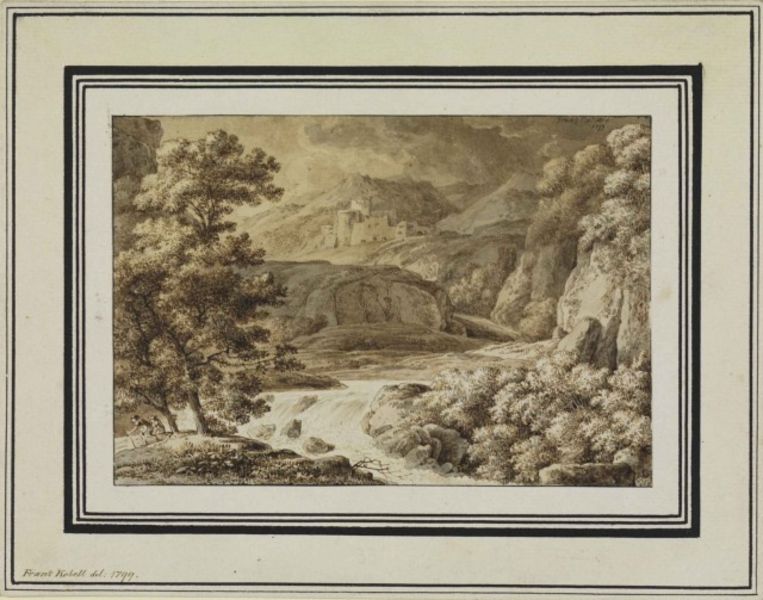
Titel: Klassische Landschaft mit Wasserfall
Künstler: Franz Innocenz Josef Kobell
Standort: Karlsruhe
Institution: Staatliche Kunsthalle Karlsruhe
Schlagwörter: baum, berg, blätter, dunkel, feder, felsen, gemälde, gewitter, himmel, wasser, weiß, wolken, aquarell, bäume, fluss, landschaft, menschen, ocker, stadt, ufer, äste, abend, braun, grau, hell, licht, männer, schwarz, skizze, zeichnung, gebäude, gras, haus, schloss, weg, wolke, beige, leute, malerei, alt, wand, rahmen, stein, steine, bild, signatur, bach, feld, ferne, flusslauf, häuser, hügel, natur, zweige, busch, büsche, gebüsch, gewässer, sträucher, boden, paar, personen, tal, wald, wasserfall, kinder, stock, turm, bilderrahmen, zwei, gehstock, laufen, berge, fels, felswand, gebirge, hang, dorf, grafik, berglandschaft, geröll, schlucht, sepia, romantik, strom, stromschnelle, stromschnellen, sturm, wetter, wild, farn, bauer, zinnen, befestigung, klippe, panorama, tusche, ruine, burg, wandern, idyll, draußen, druck, wolkig, radierung, stich, kupfer, schwarzweiß, koloriert, tinte, gewächse, karte, mauern, wanderer, gehend, gestrüpp, wanderstab, wanderstock, kupferstich, paysage, weise, waser, bergbach, federzeichnung, frank, hecken, château, passepartout, kaskade, furt, kobell, encre, lavis, druk, romatik, grisaille, burh, felsufer, wolkenverhangen, abhand, dnkel, 1799, es, landschaft berge fluss, xviiiè, franz kobell, kebell